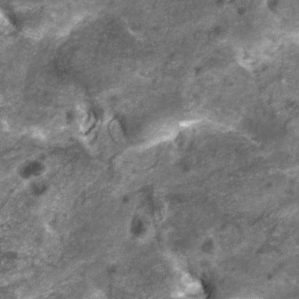
Label: non_frost